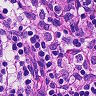
Metastatic tissue present: no